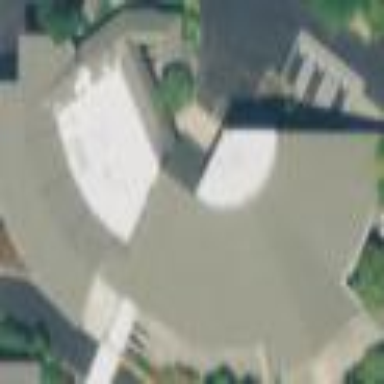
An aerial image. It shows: Beautiful church building.